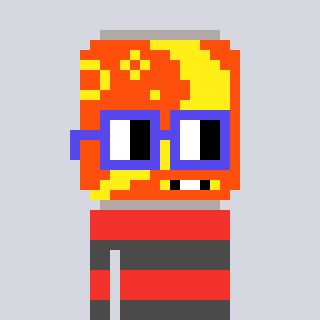
a pixel art character with square blue glasses, a pop-shaped head and a grayscale-colored body on a cool background